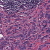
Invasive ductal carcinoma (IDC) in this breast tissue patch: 1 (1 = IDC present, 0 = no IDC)